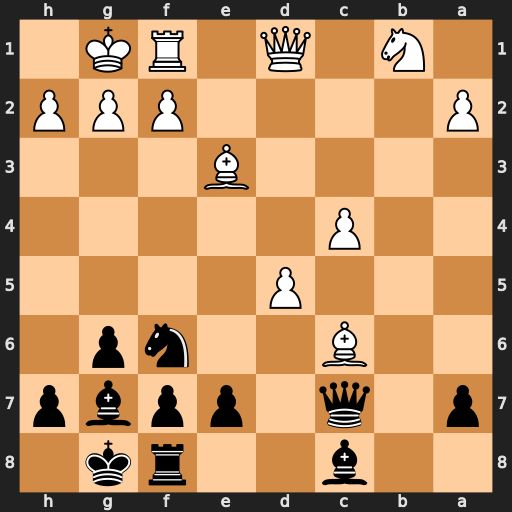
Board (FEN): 2b2rk1/p1q1ppbp/2B2np1/3P4/2P5/4B3/P4PPP/1N1Q1RK1
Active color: b
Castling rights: -
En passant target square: -
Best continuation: Ng4 g3 Nxe3